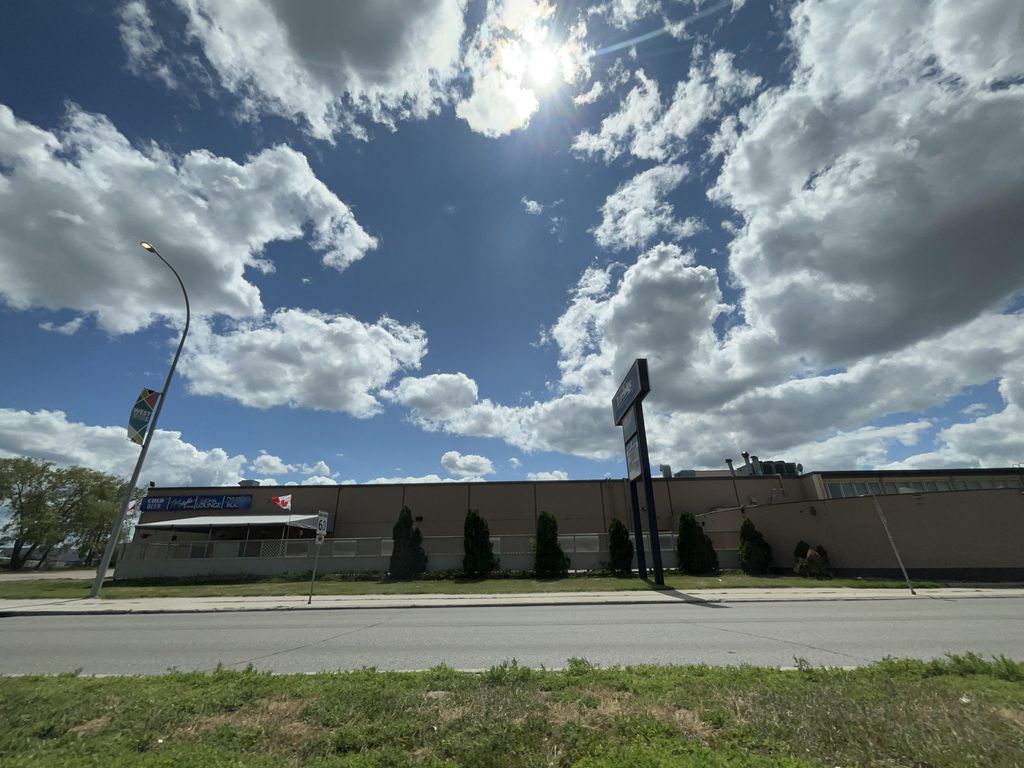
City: winnipeg